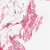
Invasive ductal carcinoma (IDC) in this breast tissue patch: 0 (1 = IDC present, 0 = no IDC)